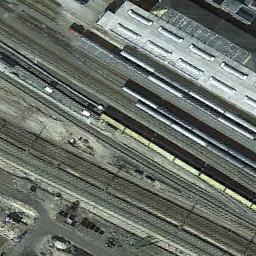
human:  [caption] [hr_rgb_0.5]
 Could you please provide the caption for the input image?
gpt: These railways have some trains on the tracks and some buildings are on one side of the railways .

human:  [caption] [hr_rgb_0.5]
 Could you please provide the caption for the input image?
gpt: There are several towering trees on one side of the railway .

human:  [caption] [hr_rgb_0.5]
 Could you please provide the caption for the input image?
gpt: There are several buildings beside the railway .

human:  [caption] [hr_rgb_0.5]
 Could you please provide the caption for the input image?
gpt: There are some trains on the railway .

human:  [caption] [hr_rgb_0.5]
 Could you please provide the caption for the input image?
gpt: There are some trains on the railway beside the railway station .